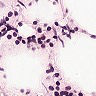
Metastatic tissue present: no